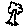
Label: tree